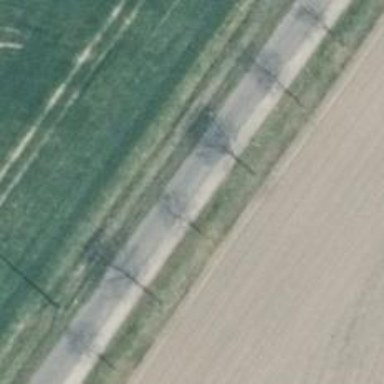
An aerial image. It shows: Asphalt road classified as tertiary.